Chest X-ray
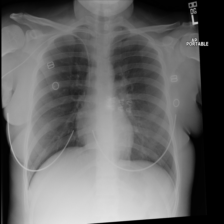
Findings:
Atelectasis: negative
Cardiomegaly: negative
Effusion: negative
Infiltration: negative
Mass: negative
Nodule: negative
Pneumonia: negative
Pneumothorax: negative
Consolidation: negative
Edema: negative
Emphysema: negative
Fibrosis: negative
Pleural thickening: negative
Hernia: negative